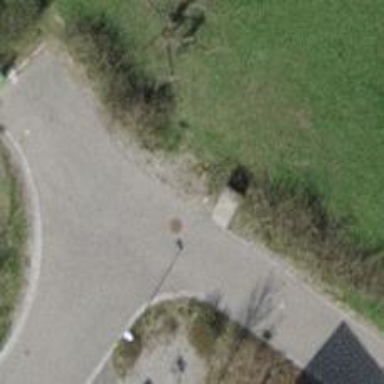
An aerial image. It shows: Street cabinet.